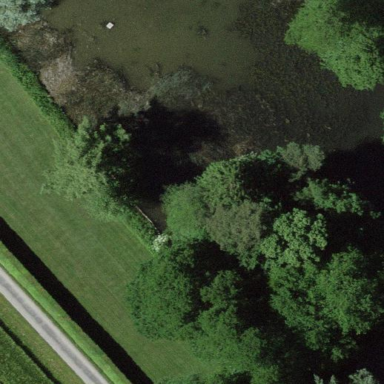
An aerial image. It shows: Serene pond surrounded by nature.